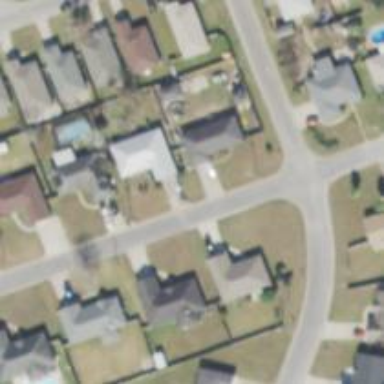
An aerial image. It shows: Driveway.